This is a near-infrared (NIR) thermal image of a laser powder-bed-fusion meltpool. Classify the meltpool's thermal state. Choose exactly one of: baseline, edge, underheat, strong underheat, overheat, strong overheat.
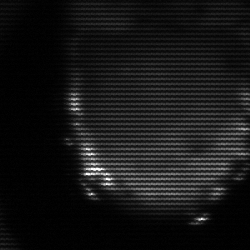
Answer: edge